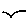
Label: bird